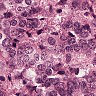
Metastatic tissue present: yes